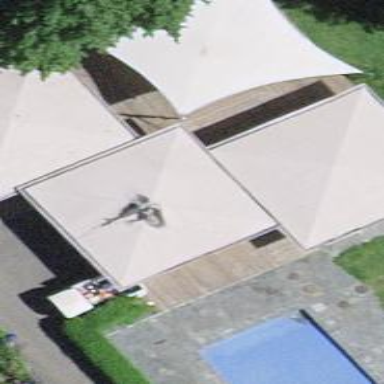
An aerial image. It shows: Cafe.